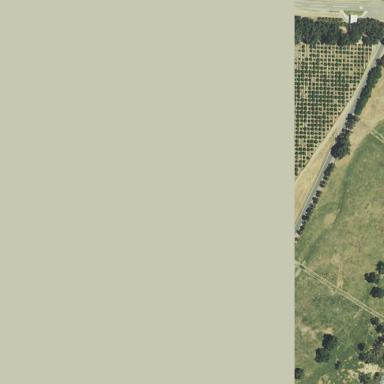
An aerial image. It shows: Orchard.